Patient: sex M, age 46
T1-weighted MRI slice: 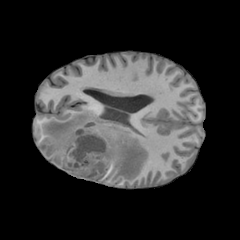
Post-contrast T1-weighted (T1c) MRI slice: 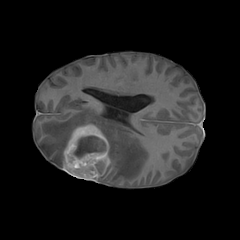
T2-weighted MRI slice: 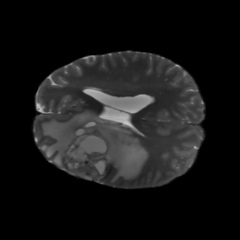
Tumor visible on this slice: yes
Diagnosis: Glioblastoma, IDH-wildtype
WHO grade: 4